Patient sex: M
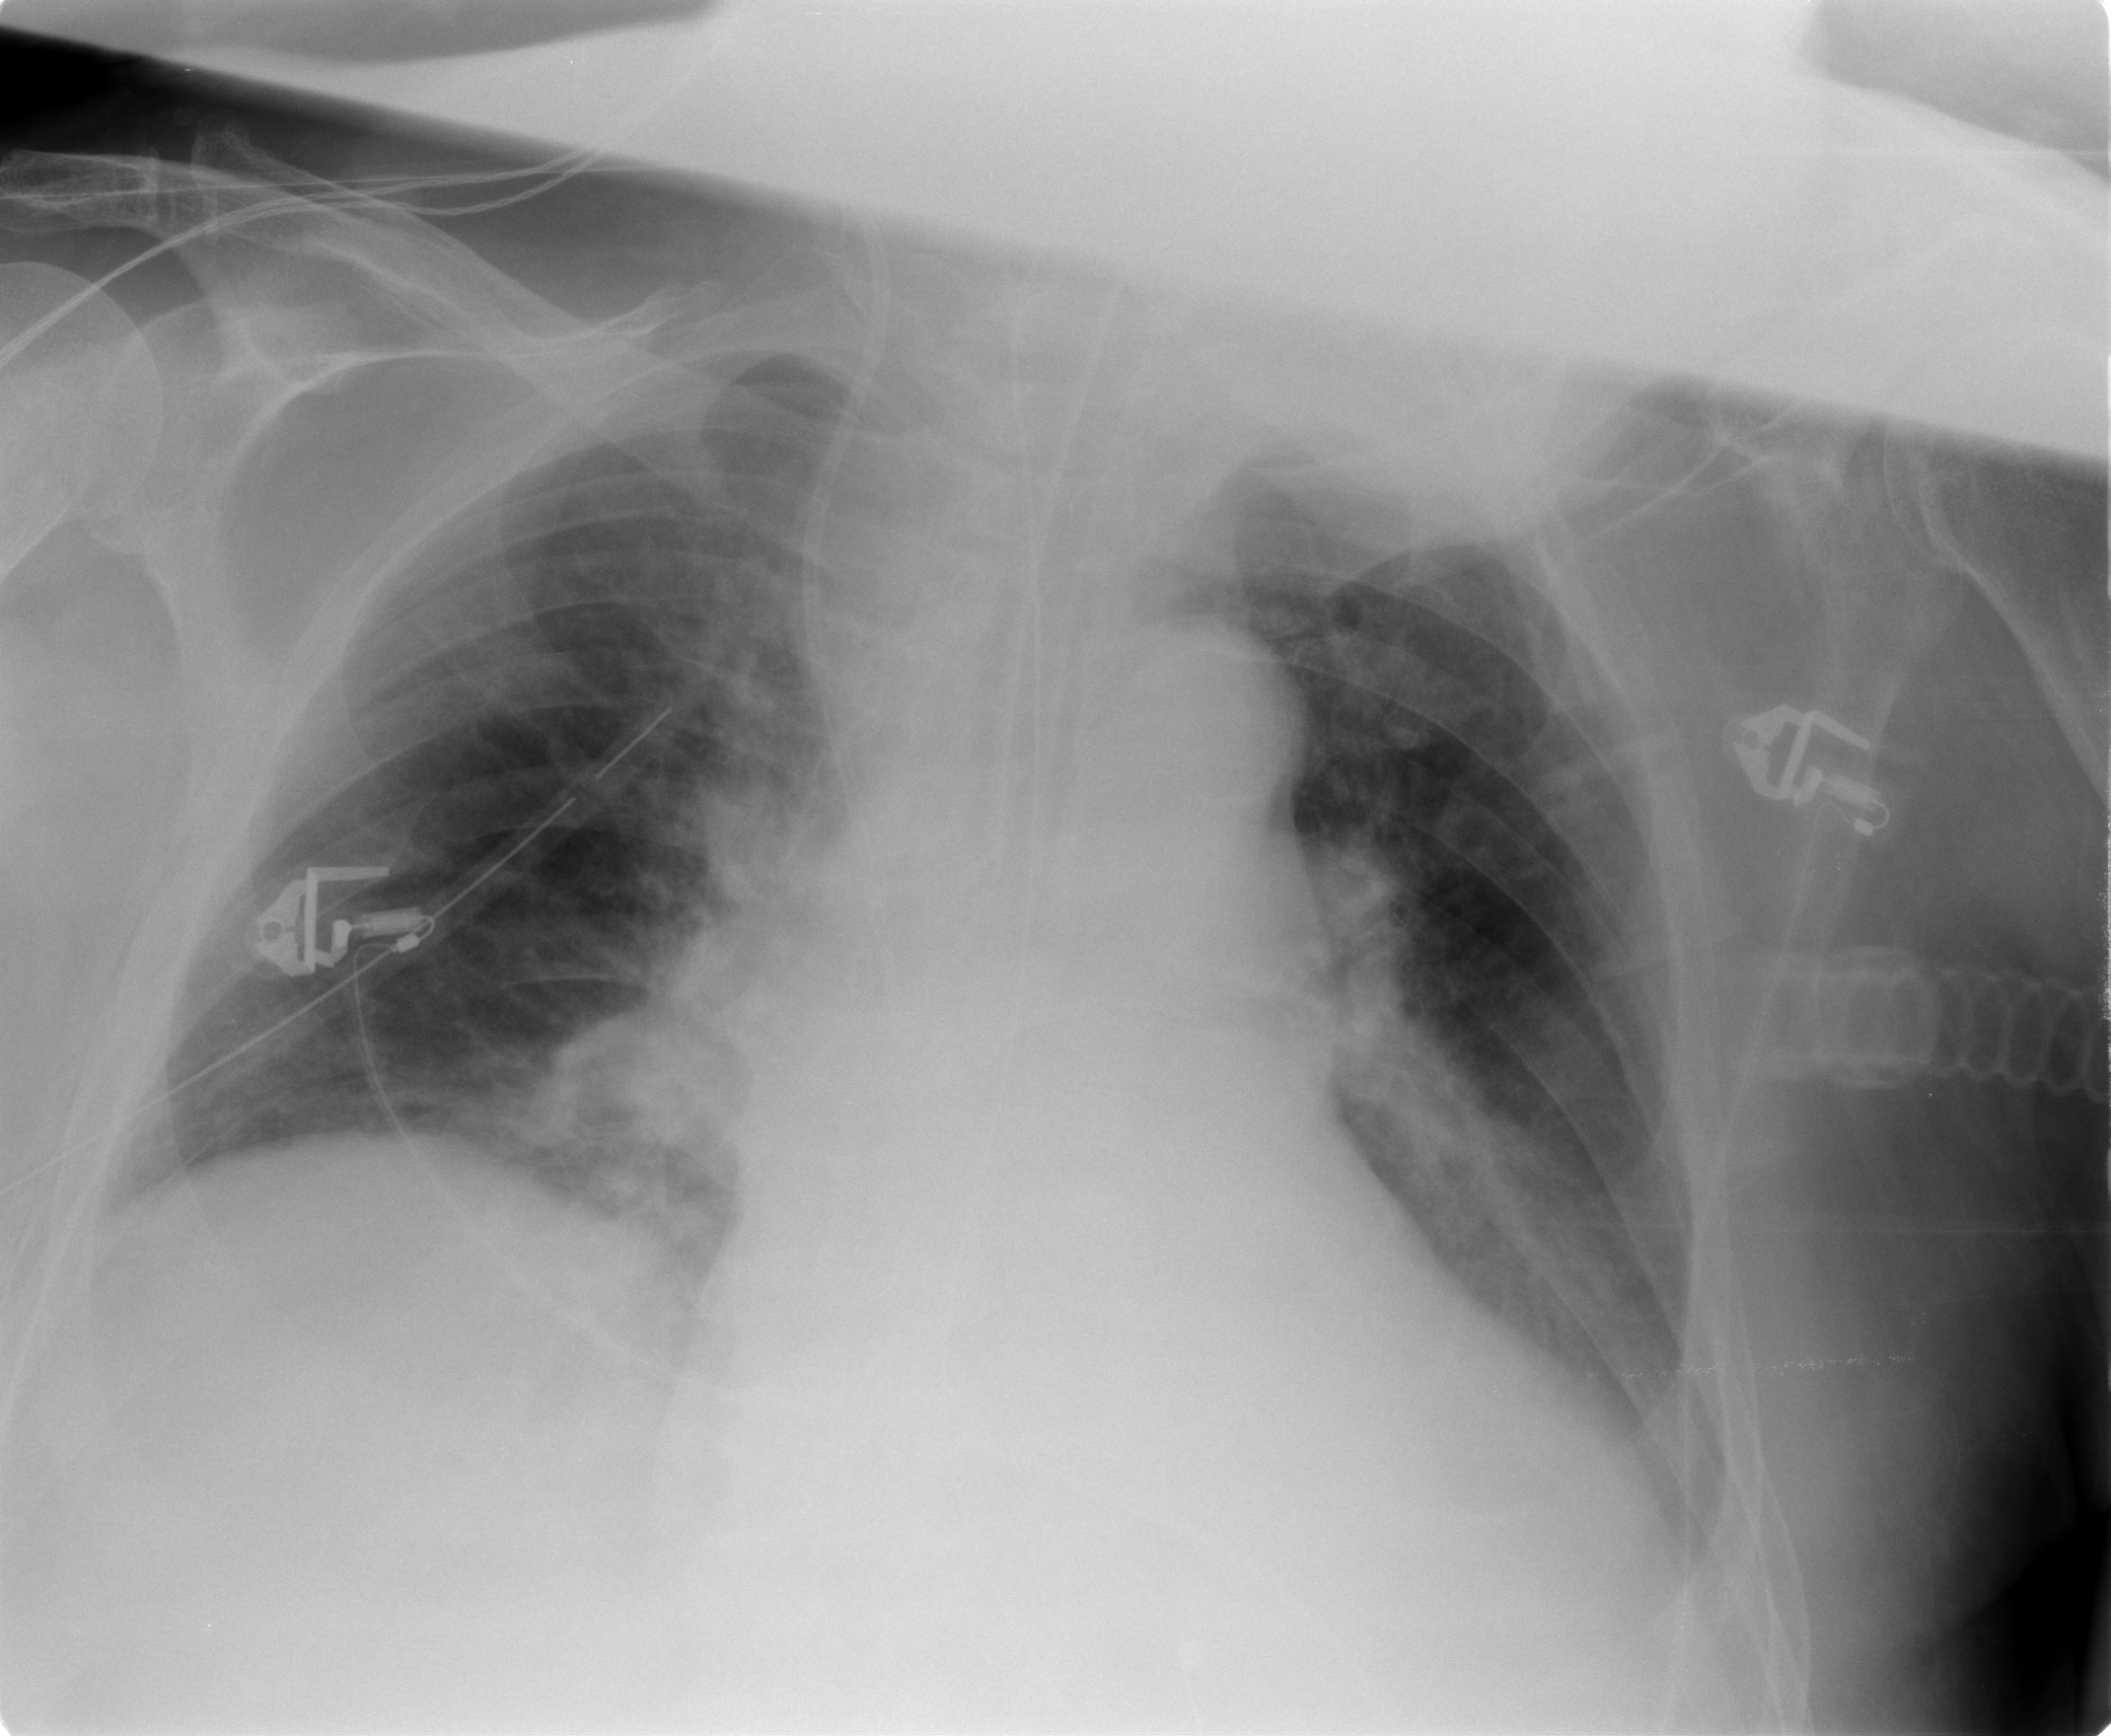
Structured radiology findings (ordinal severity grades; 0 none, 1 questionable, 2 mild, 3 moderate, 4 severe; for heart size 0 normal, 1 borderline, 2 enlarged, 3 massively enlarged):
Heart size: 2
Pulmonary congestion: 0
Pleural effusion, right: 0
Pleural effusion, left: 1
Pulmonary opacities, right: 0
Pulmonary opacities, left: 0
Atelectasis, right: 2
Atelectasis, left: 2